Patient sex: F
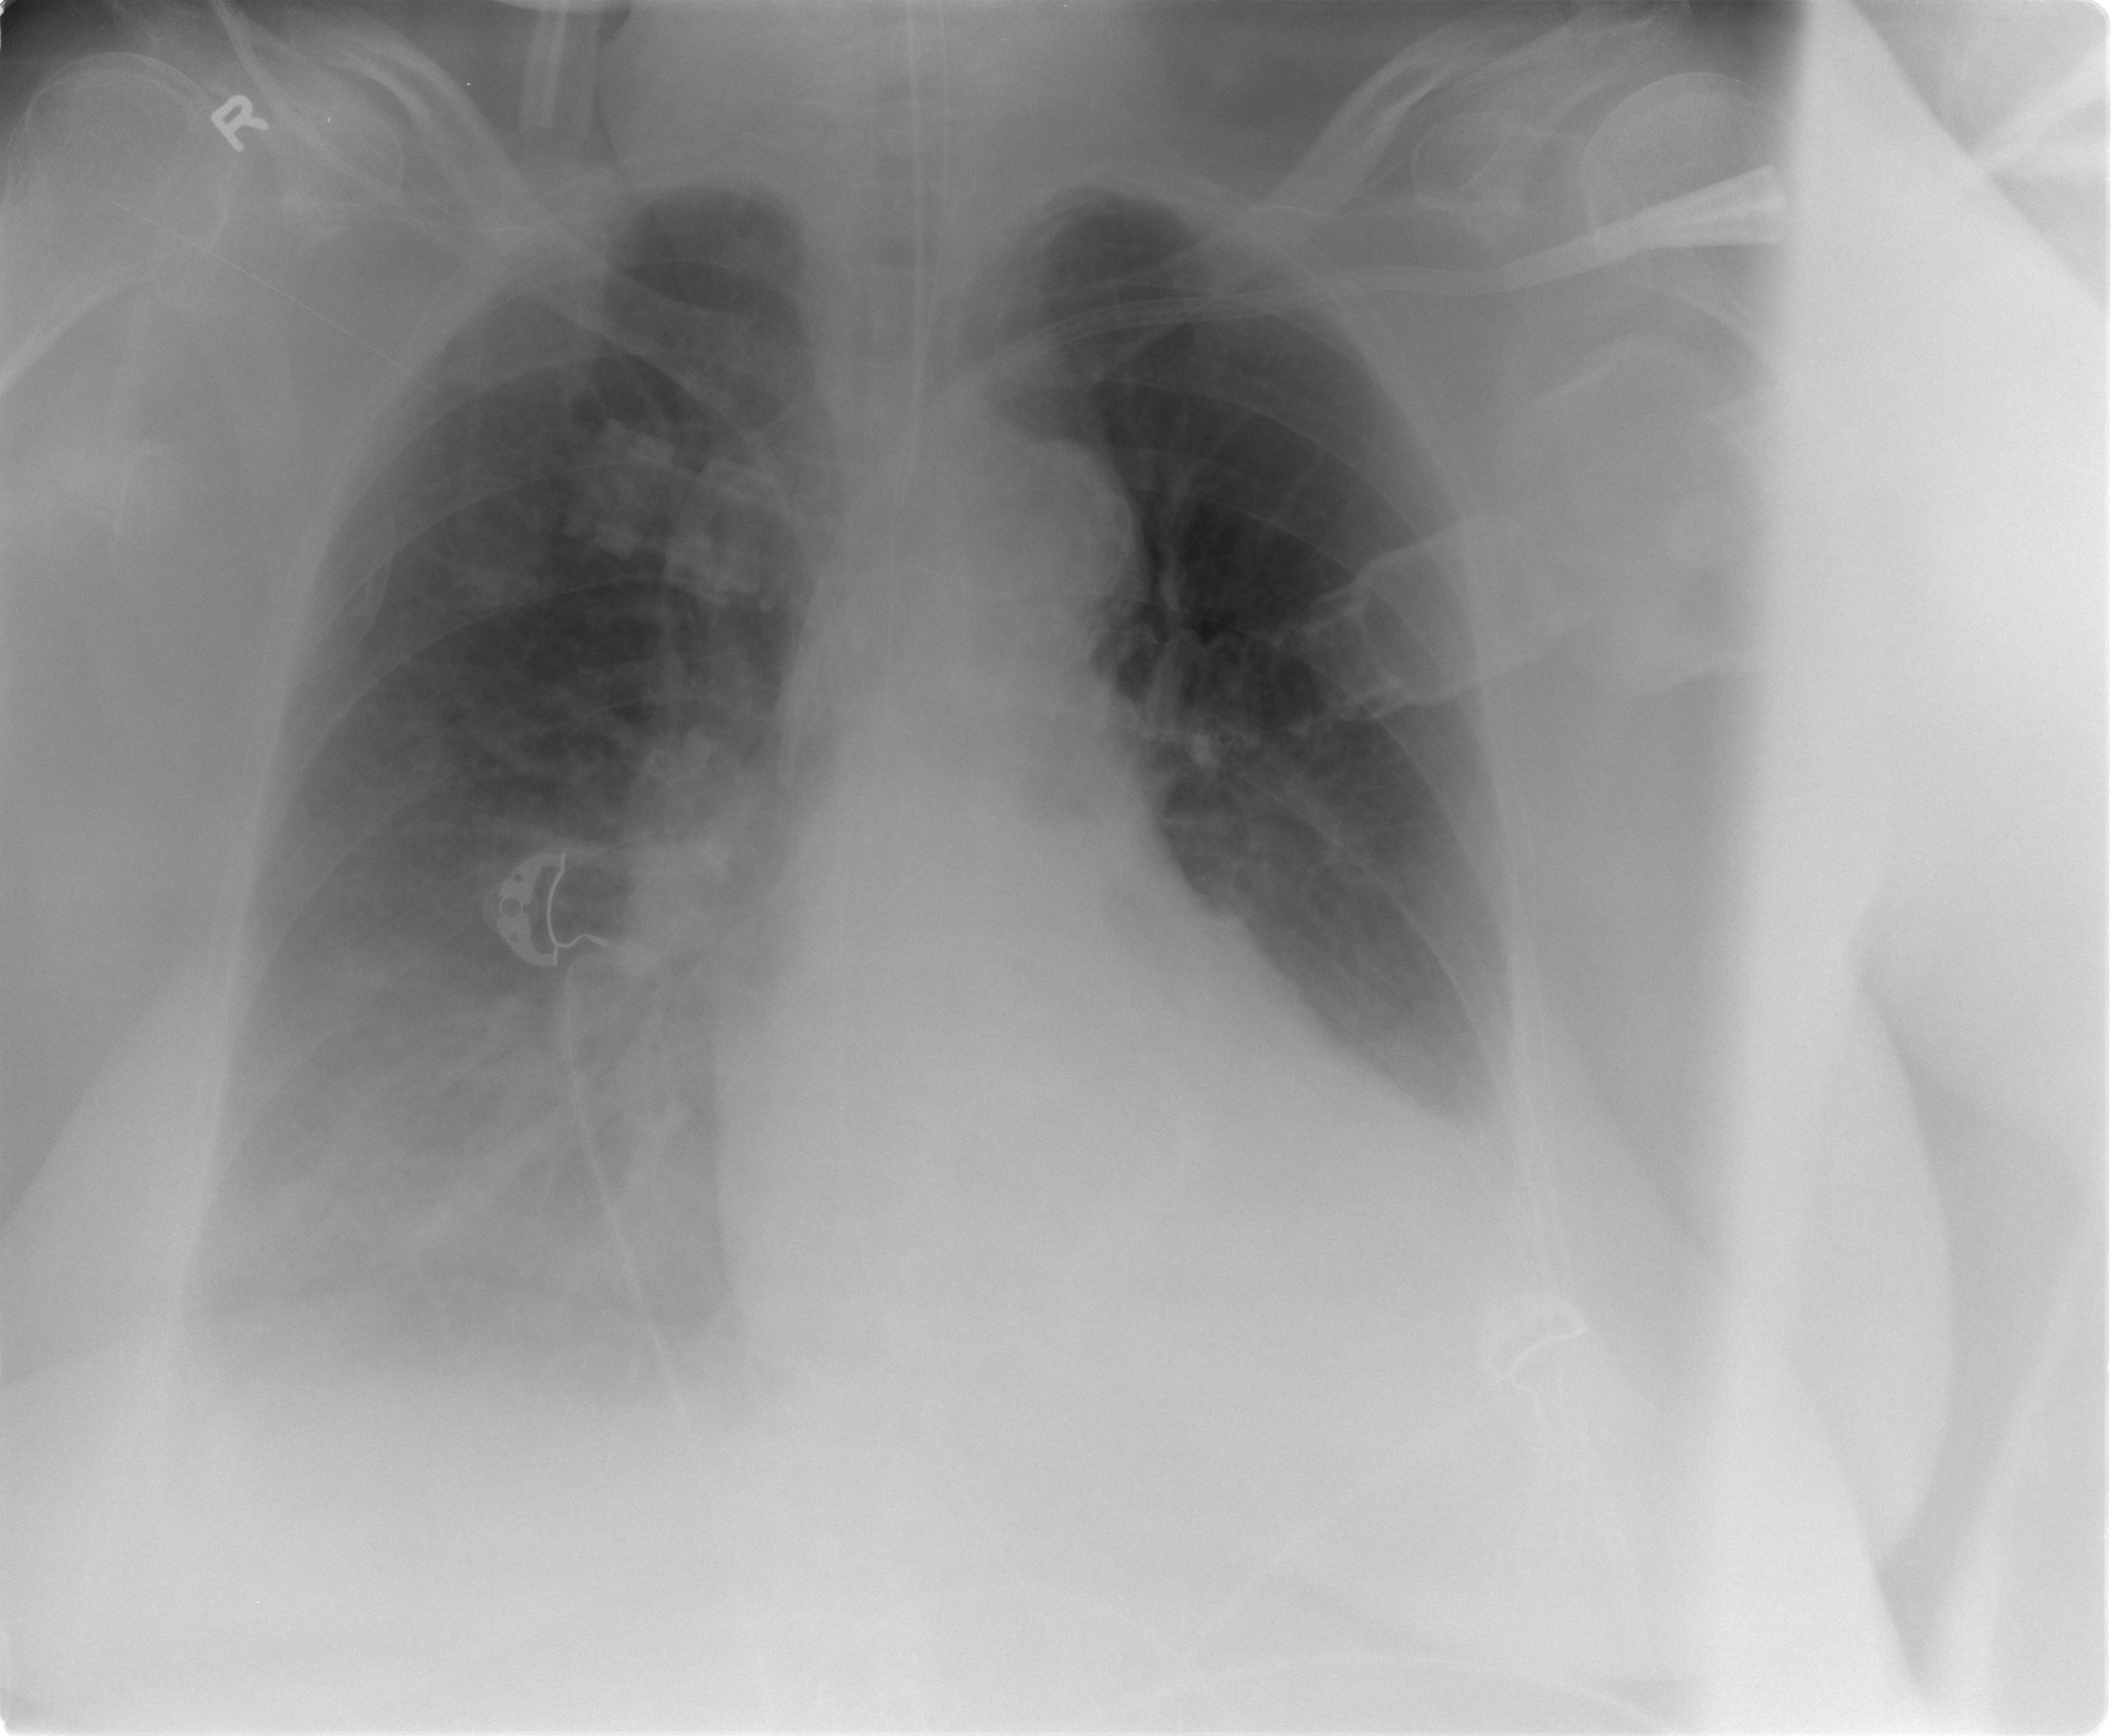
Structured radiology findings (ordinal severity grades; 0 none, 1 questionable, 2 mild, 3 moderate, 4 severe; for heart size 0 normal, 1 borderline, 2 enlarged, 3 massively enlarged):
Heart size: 2
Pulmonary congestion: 0
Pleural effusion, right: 3
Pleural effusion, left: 2
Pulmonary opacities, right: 0
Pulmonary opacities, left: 0
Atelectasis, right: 2
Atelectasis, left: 2